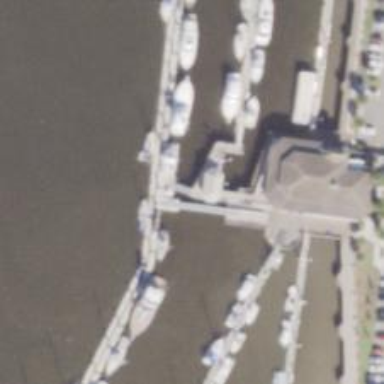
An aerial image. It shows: Ferry pier for ferry service.